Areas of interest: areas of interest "Yongsheng Industrial Plaza"
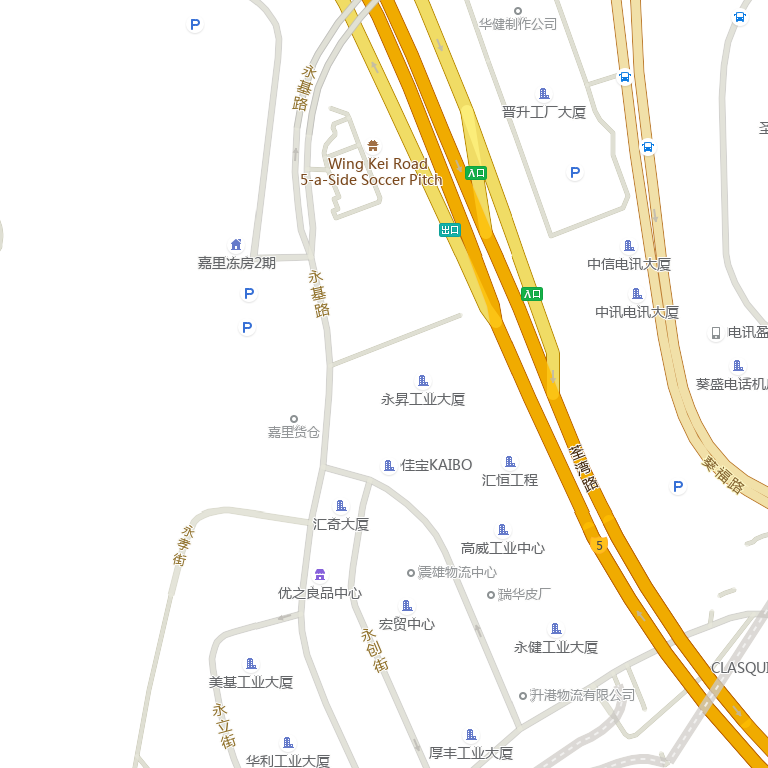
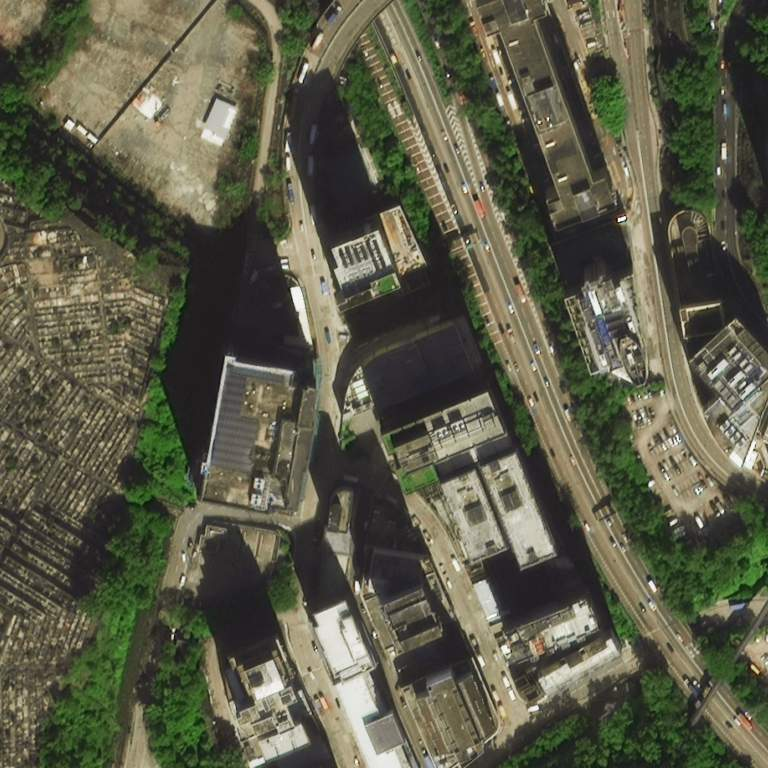